Question: I'm trying to learn ember by following along with <URL>.
I'm stuck trying to list the users I have fetched from Rails.
'''
<!-- /templates/users.handlebars -->
<article id="users">
<h2>Users</h2>
<ul>
{{#each user in controller }}
<li>{{ user.email }}</li>
{{/each}}
</ul>
</article>
'''
The '/templates/users.handlebars' is rendered but no users are listed.
I have checked the JSON output which is ok. When I check the ember inspector tab in chrome I can see 20 'user' models in the Data section.

/routes/users.js:
'''
Tagged.UsersRoute = Ember.Route.extend({
model: function(){ return this.store.findAll('user') }
});
'''
/models/users.js:
'''
Tagged.User = DS.Model.extend({
email: DS.attr('string')
});
'''
/controllers/users.js:
'''
Tagged.UsersController = Ember.Controller.extend({
});
'''
/router.js:
'''
Tagged.Router.map(function() {
this.resource('users', { path: '/users' })
});
'''
adapters/application_adapter.js:
'''
Tagged.ApplicationAdapter = DS.ActiveModelAdapter.extend({});
'''
The controller JSON response:
'''
{ "users":[
{"id":"5599bbc44d6178d3ae000000","email":"sasha@example.com"},
{"id":"5599bbc54d6178d3ae000001","email":"roberta@example.com"},
{"id":"5599bbc54d6178d3ae000002","email":"reyna.mayert@example.com"}
# ...
] }
'''
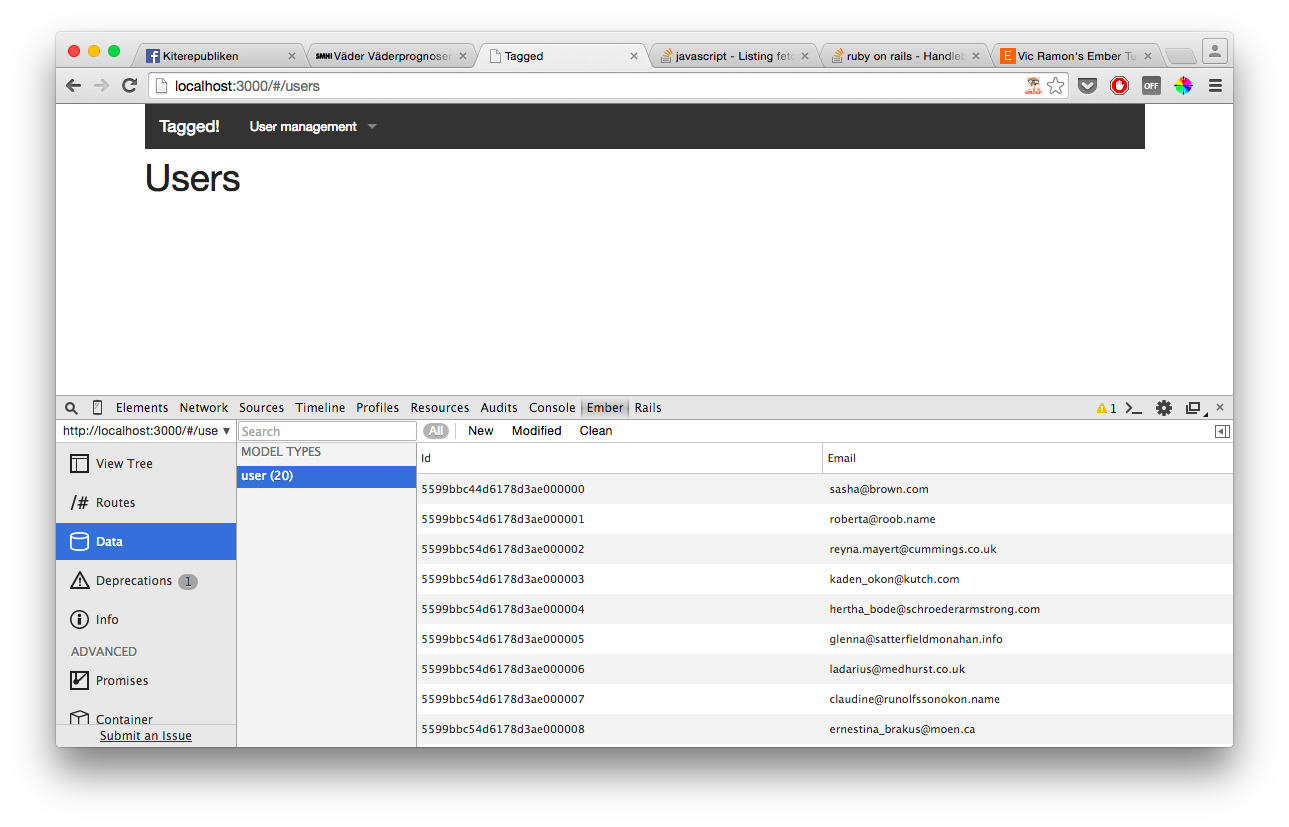
Answer: '''
<article id="users">
<h2>Users</h2>
<ul>
{{#each user in model }}
<li>{{ user.email }}</li>
{{/each}}
</ul>
</article>
'''